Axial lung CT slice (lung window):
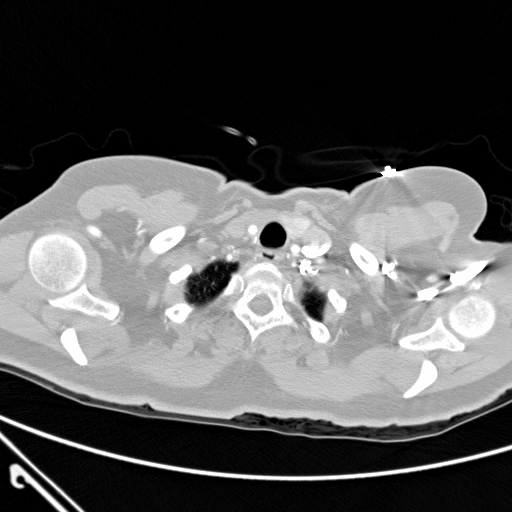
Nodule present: no